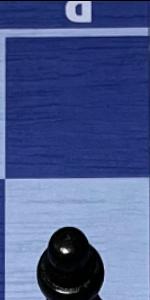
Label: Empty